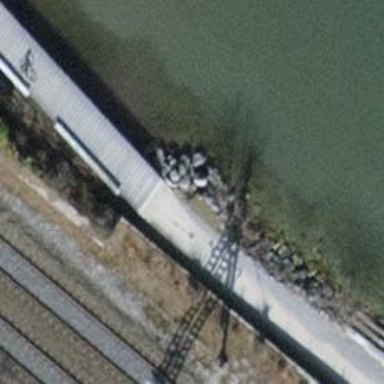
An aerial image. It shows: Path on boardwalk bridge.